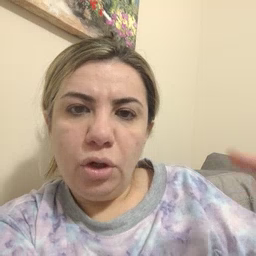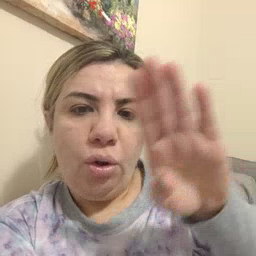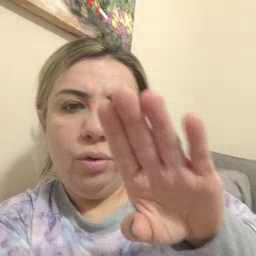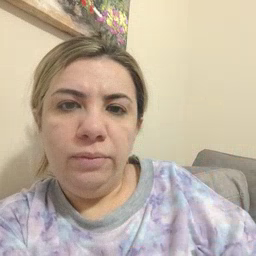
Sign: close